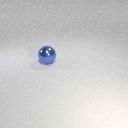
large blue metal sphere